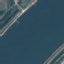
Land use / land cover class: River